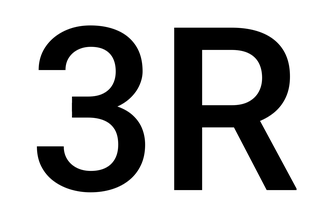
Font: Roboto_Medium